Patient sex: M
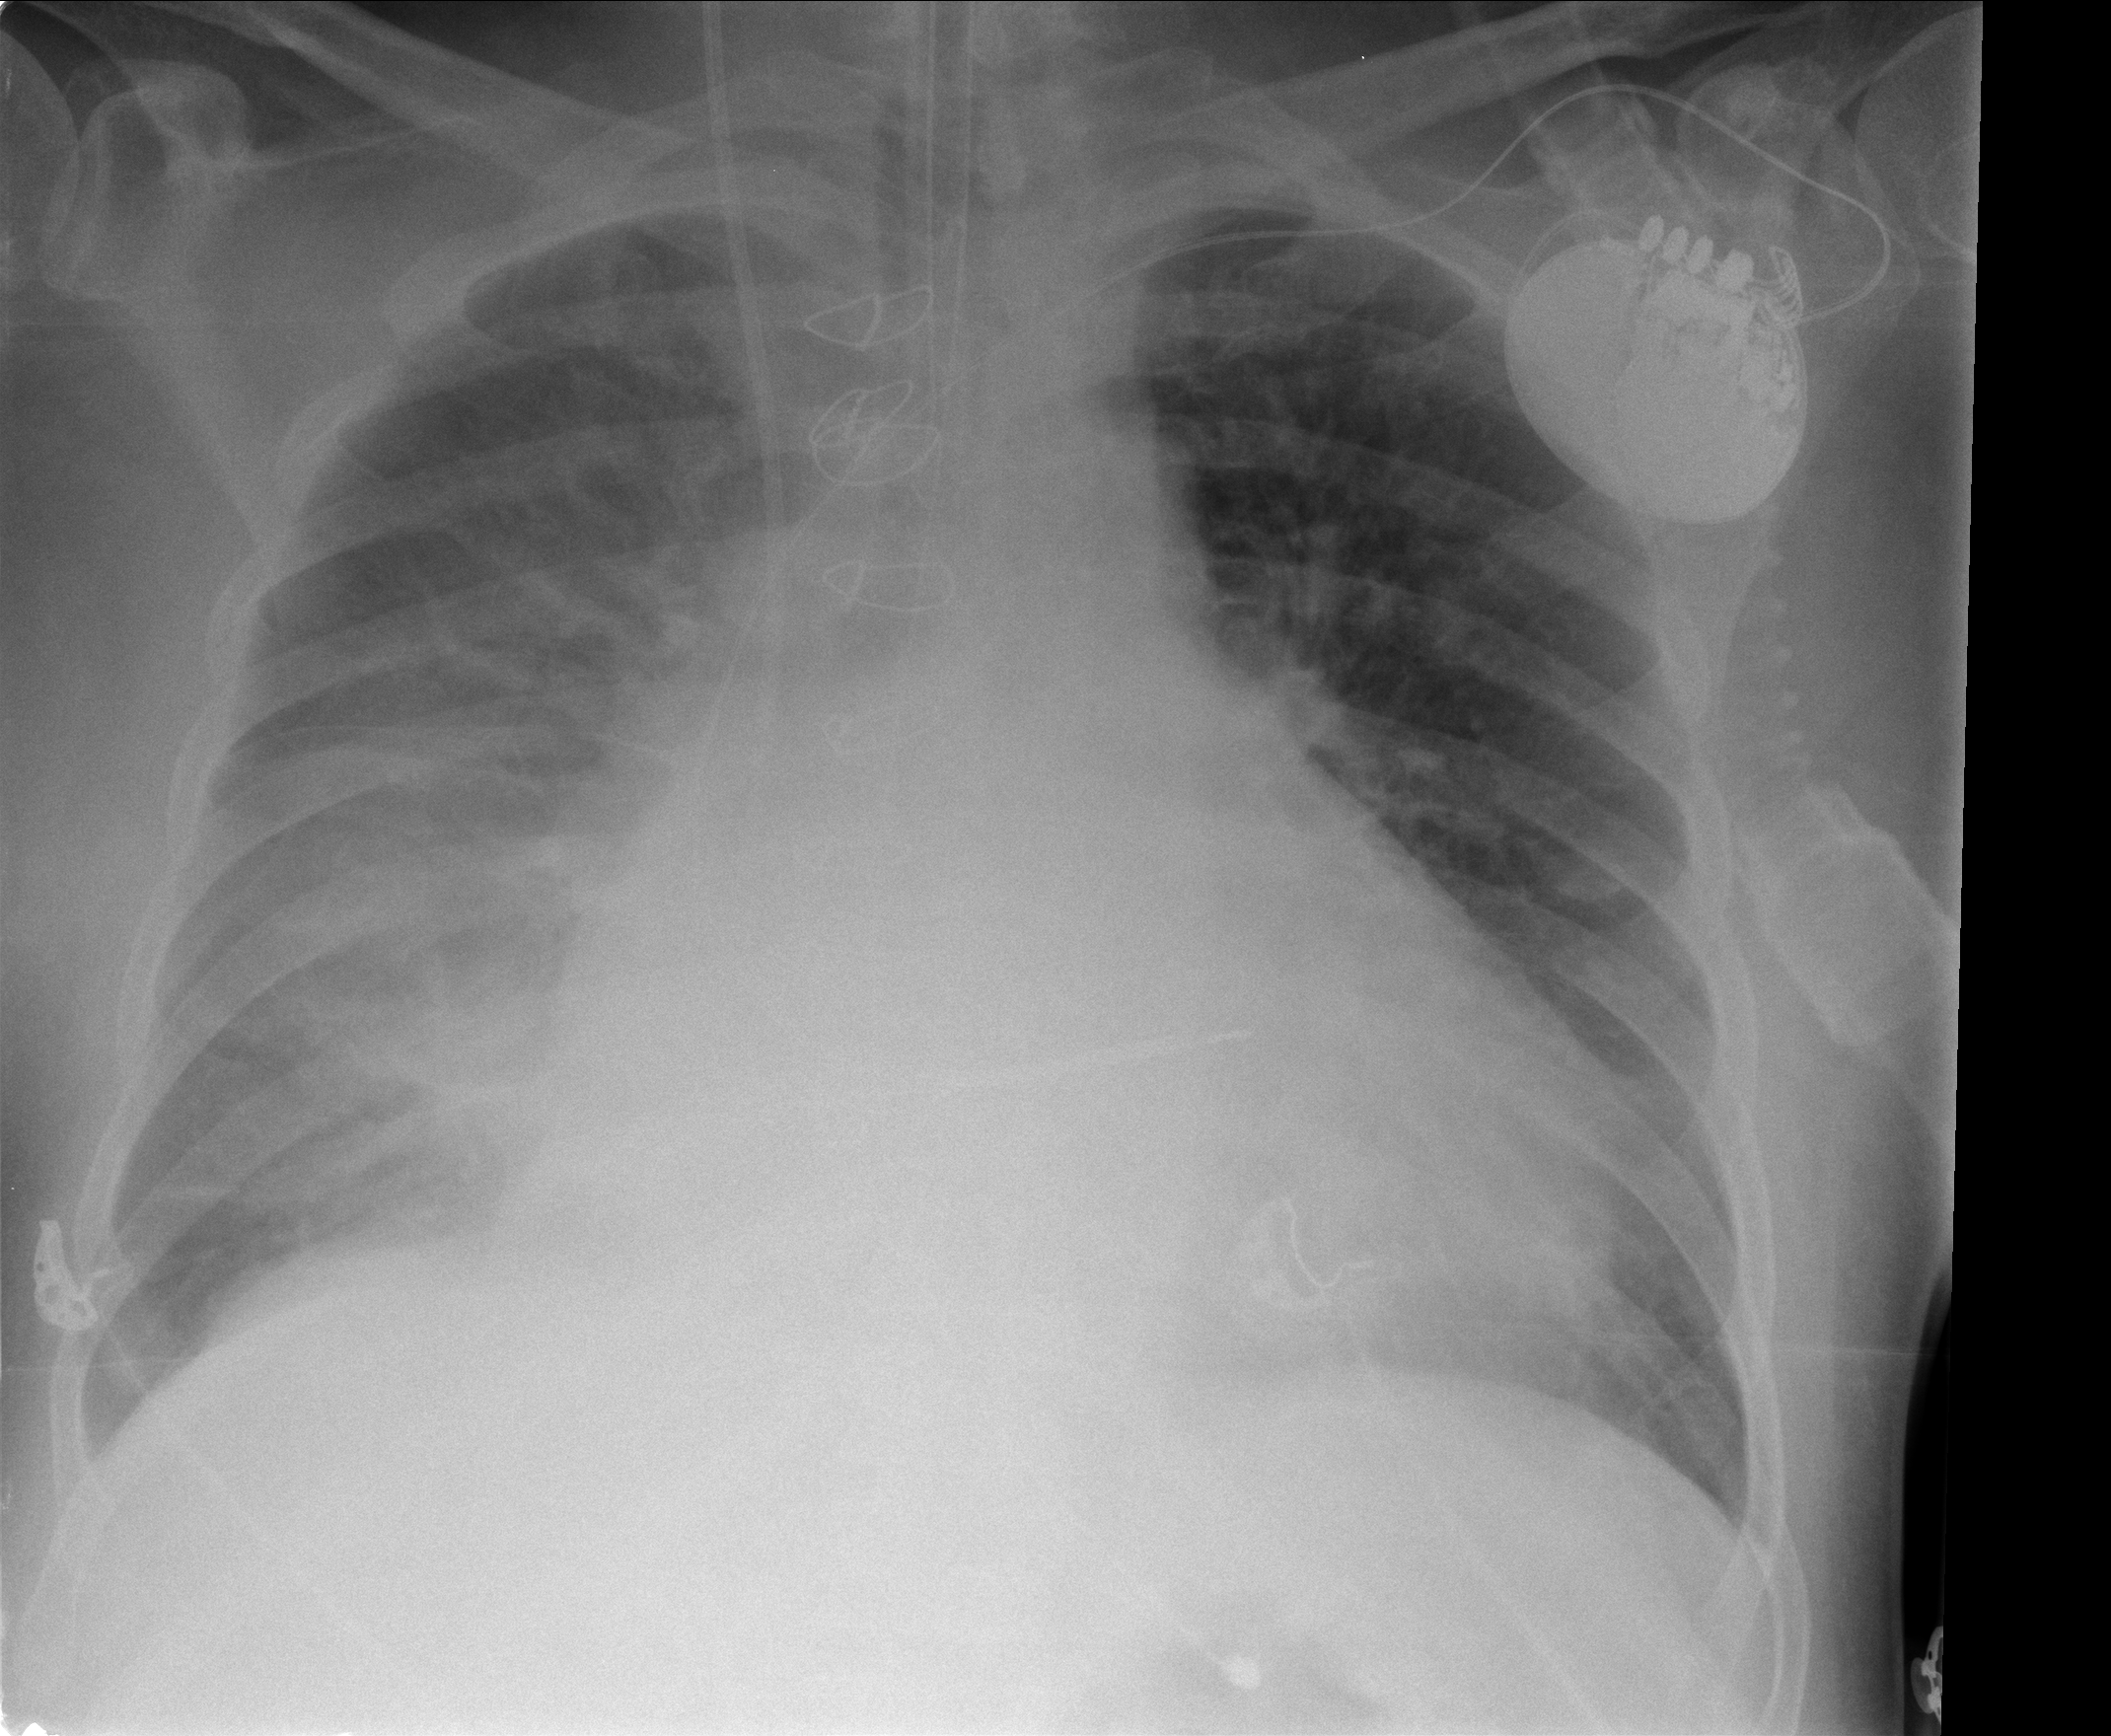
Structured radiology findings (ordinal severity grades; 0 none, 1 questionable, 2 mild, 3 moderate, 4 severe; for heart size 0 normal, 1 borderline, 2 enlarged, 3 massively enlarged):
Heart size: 3
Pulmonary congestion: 3
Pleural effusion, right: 0
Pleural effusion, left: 0
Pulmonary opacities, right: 2
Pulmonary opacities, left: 0
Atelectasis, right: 2
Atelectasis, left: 0